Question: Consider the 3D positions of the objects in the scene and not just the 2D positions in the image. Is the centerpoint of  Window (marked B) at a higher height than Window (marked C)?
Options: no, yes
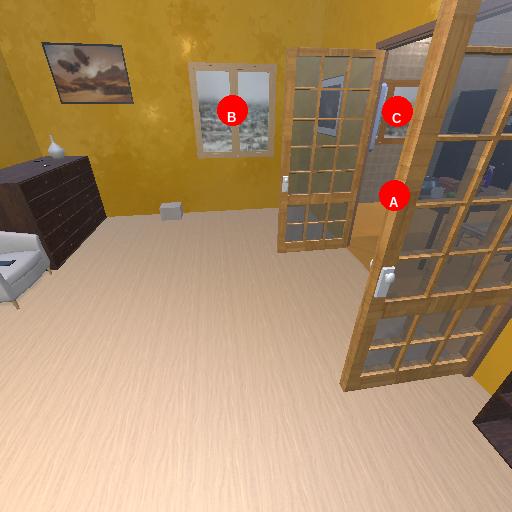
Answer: no